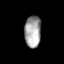
Tissue: lung
Cell type: Epithelial cells
Senescence score: 0.5719
Nuclear area (px): 511
Mean DAPI intensity: 162.683